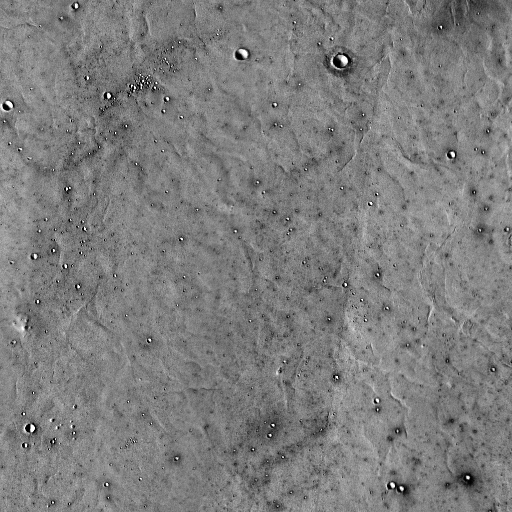
Crater classes present: Background, Other